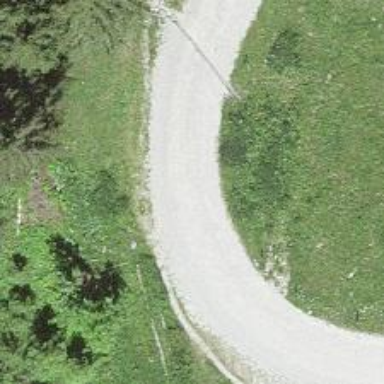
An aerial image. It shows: Gravel track with grade2 tracktype.